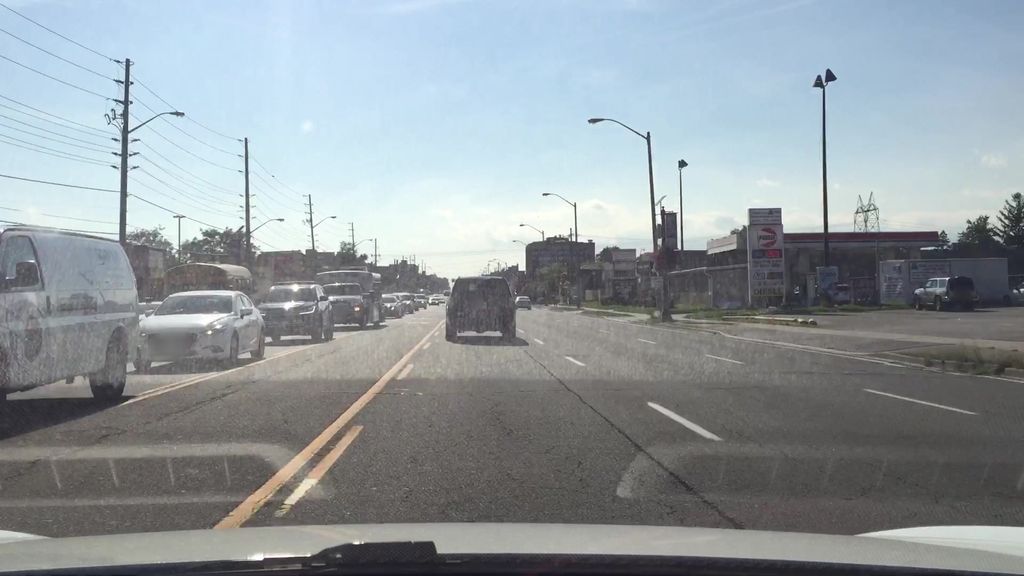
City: toronto